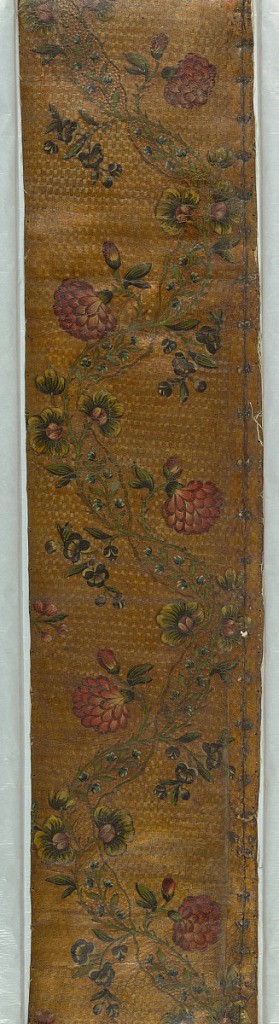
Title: Sidewall
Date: ca. 1750
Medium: Leather, stamped, silvered, painted
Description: Diapered field, varnished silver. Rococo vine, in green, with flowers in red and blue.